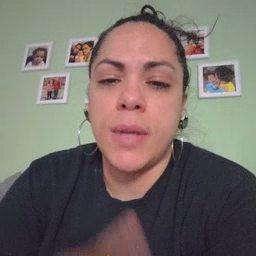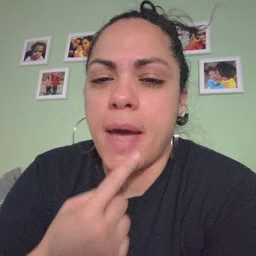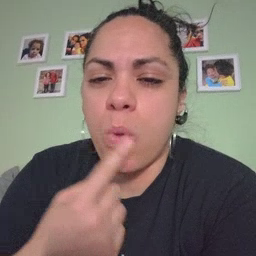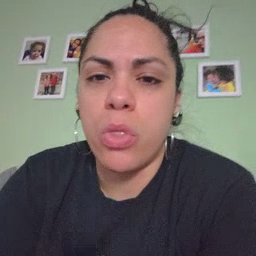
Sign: mouth